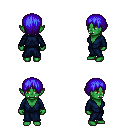
a pixel art fantasy rpg character, female body template, orc, green skin, blue robe, magenta pants, blue plain hairstyle, four views (front, back, left, right), 2x2 character sprite sheet, small pixel art, hard edges, no anti-aliasing